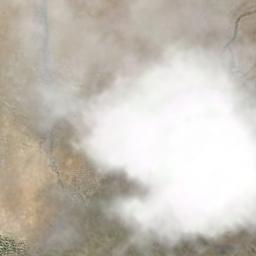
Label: cloud